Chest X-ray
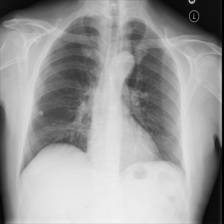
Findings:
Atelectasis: negative
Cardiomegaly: negative
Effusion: negative
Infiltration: negative
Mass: negative
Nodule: negative
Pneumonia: negative
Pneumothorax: negative
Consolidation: negative
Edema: negative
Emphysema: negative
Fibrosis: negative
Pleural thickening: negative
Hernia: negative